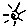
Label: sun